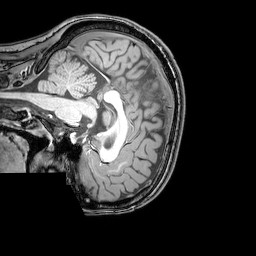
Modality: T1w
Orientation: sagittal
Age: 25
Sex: female
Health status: healthy
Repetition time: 0.081 s
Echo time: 0.037 s